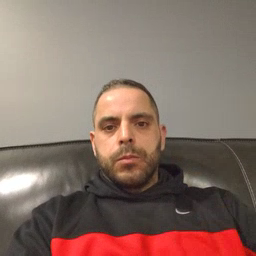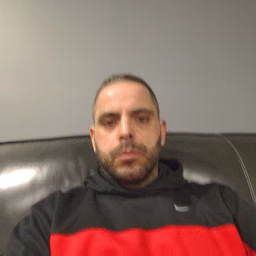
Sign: jeans